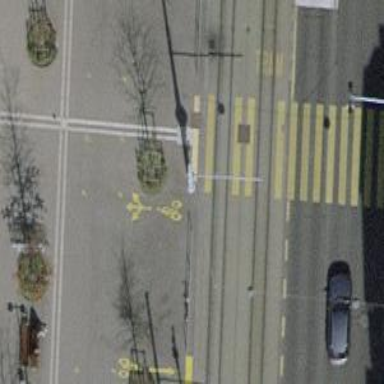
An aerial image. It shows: Road crossing with traffic signals.